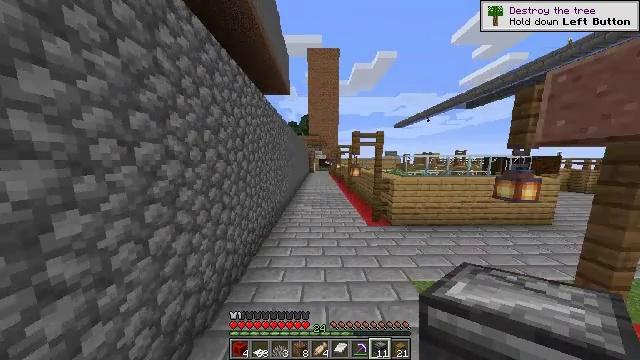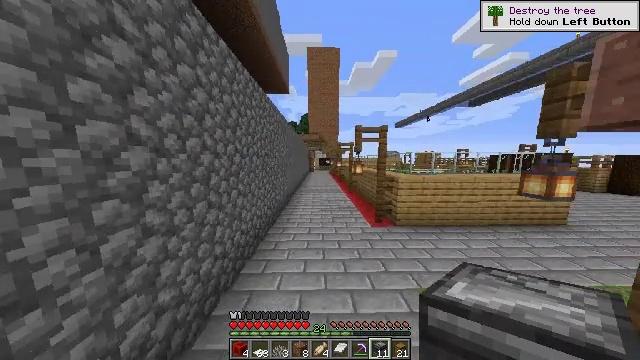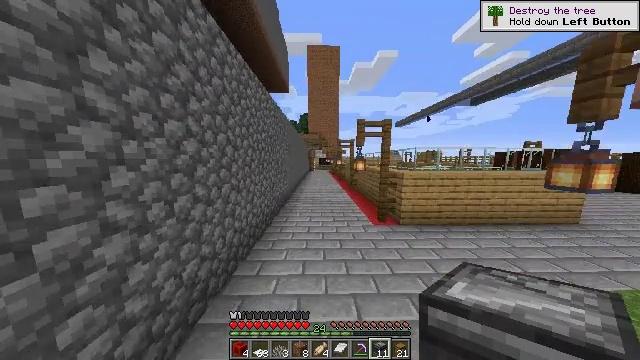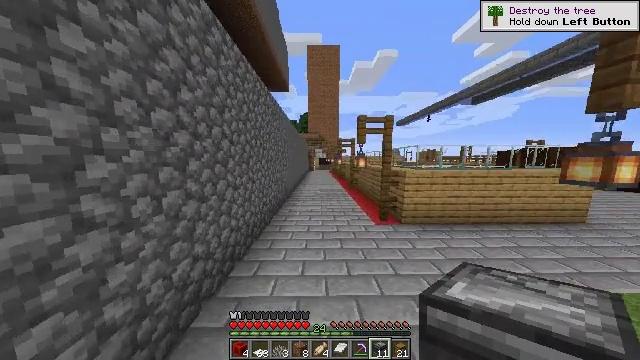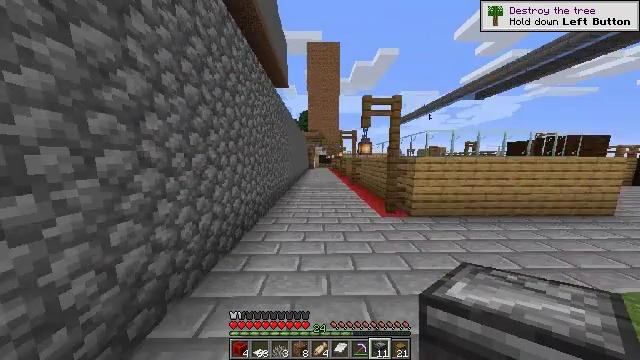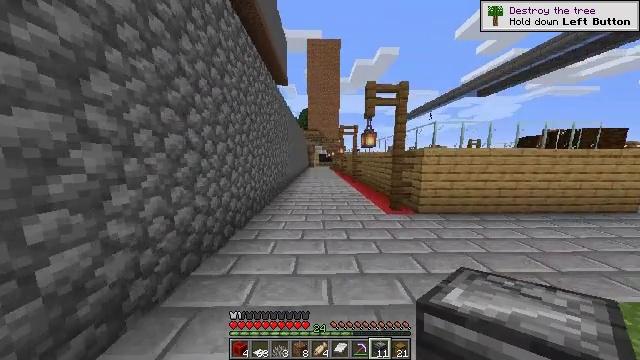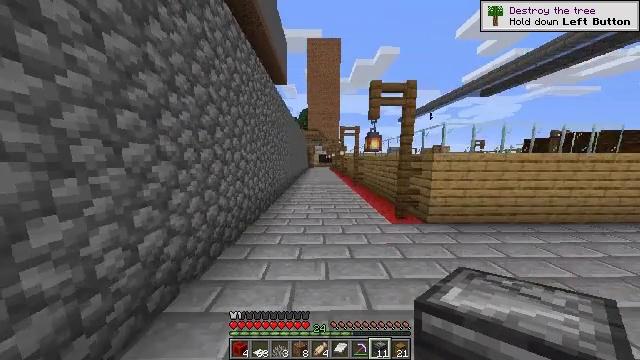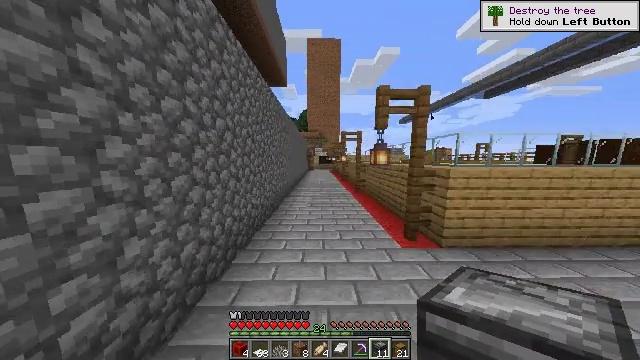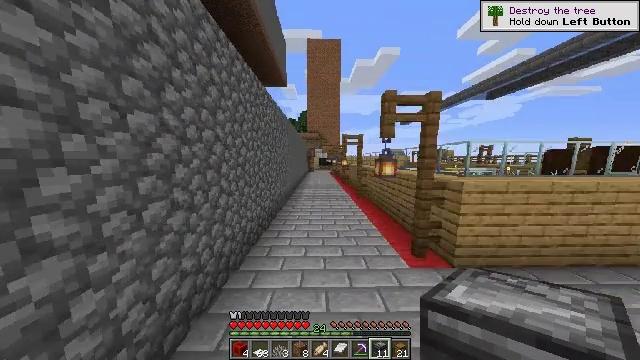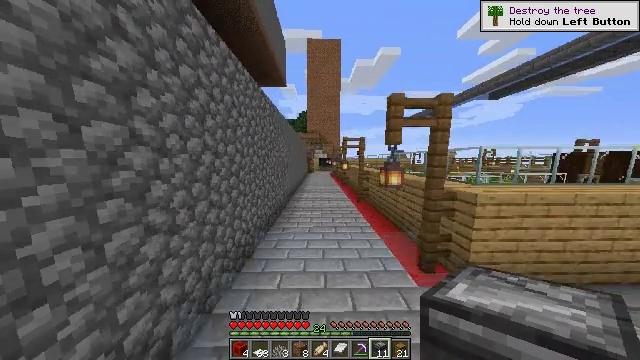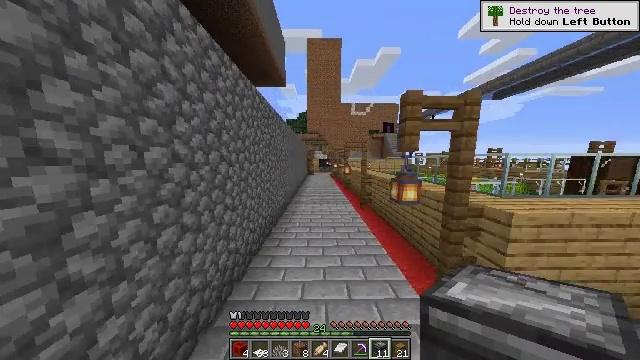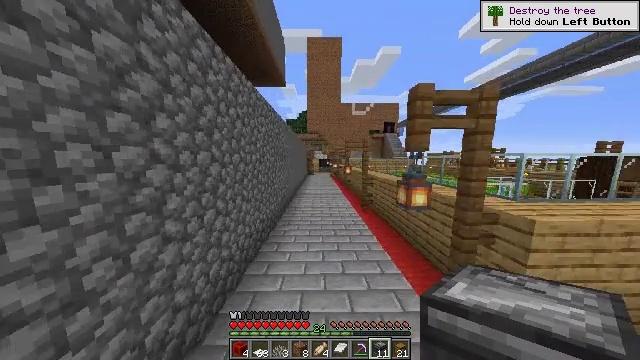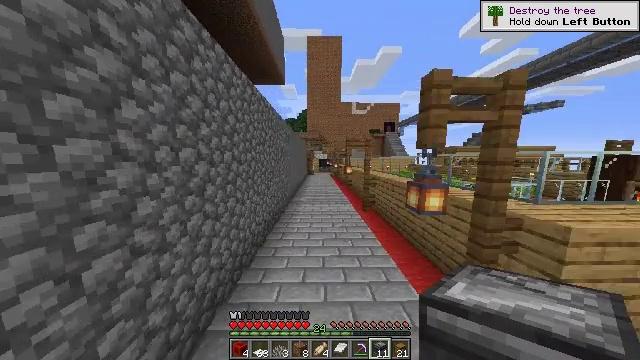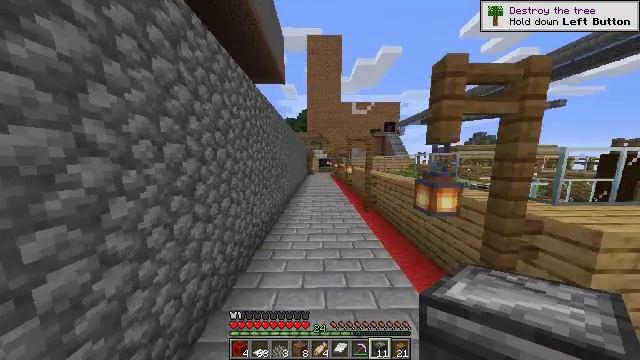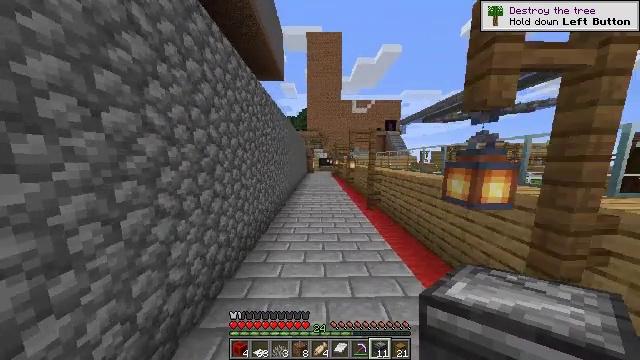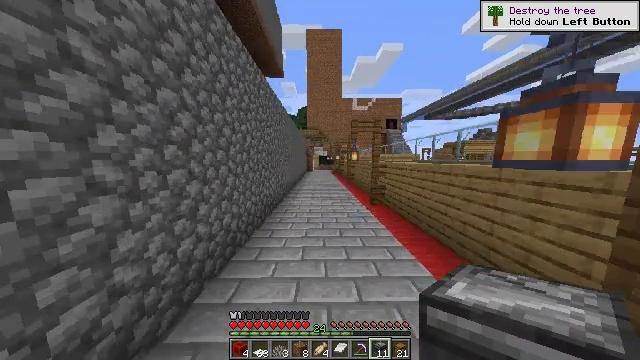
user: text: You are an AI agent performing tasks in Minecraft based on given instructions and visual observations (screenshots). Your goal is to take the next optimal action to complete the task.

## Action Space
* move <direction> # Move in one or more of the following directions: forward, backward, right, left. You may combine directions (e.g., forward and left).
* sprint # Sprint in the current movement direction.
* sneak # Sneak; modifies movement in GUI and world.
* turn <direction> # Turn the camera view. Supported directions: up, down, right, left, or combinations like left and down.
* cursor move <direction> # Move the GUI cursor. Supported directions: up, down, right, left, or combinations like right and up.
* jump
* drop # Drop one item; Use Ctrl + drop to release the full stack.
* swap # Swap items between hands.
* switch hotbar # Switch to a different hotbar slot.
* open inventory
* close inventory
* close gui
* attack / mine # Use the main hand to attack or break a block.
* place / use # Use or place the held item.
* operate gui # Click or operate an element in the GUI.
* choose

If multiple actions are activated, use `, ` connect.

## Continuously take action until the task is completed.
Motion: motion action
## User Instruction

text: Utilize a crafting table to create redstone.
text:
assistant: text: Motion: move forward, jump
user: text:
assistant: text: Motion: move forward, jump
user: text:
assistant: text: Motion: move forward, jump
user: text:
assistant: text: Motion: move forward, jump
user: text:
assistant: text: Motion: move forward, jump
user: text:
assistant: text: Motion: move forward, jump
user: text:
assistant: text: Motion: move forward, jump
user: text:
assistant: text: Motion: move forward, jump
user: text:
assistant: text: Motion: move forward, jump
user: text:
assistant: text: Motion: move forward, jump
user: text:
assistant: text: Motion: move forward, jump
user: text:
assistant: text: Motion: move forward, jump
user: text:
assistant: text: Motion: move forward, jump
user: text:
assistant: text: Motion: move forward, jump
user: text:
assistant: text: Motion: move forward, jump
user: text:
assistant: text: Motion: move forward, jump
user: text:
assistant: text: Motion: move forward, jump
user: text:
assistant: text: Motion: move forward, jump
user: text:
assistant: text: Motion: move forward, jump
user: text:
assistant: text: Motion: move forward, jump
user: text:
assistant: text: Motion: move forward, jump
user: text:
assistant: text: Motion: move forward, jump
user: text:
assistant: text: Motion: move forward, jump
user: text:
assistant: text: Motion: move forward, jump
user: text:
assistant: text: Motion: move forward, jump
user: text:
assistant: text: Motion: move forward, jump
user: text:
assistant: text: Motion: move forward, jump
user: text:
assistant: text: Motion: move forward, jump
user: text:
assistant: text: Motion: move forward, jump
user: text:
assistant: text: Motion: move forward, jump